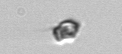
Label: Heterocapsa_rotundata